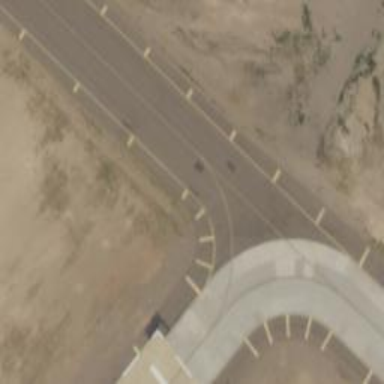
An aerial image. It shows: Image of taxiway at airport.